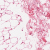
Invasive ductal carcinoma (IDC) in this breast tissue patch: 0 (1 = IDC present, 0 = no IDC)